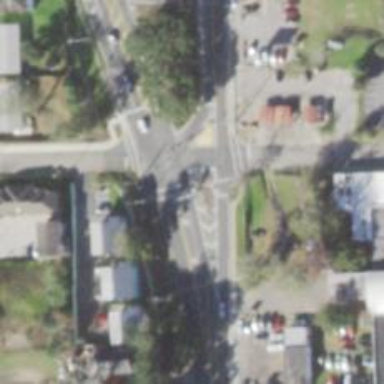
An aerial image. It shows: Marked footway crossing with line markings.